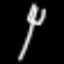
Label: fork